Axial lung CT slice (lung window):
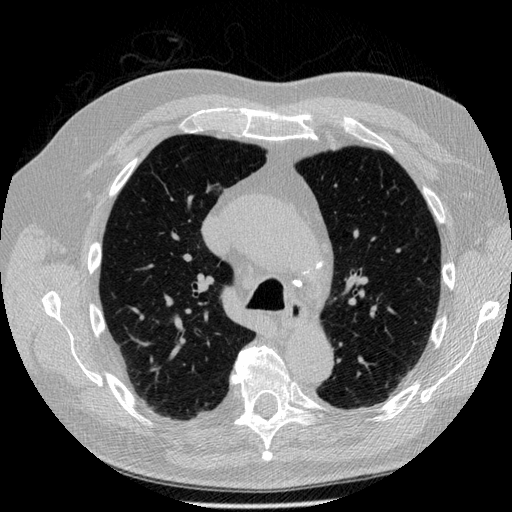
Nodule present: no